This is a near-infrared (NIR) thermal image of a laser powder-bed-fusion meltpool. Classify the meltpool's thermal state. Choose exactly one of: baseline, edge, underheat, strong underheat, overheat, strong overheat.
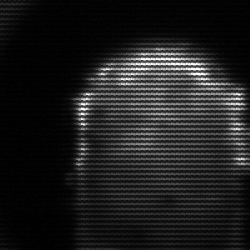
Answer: baseline